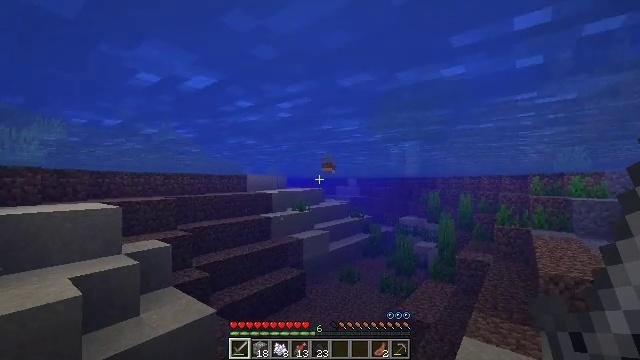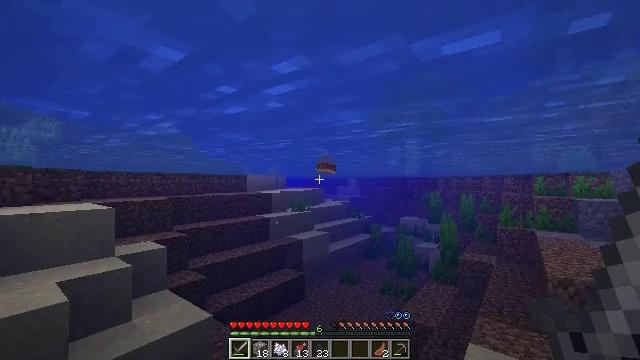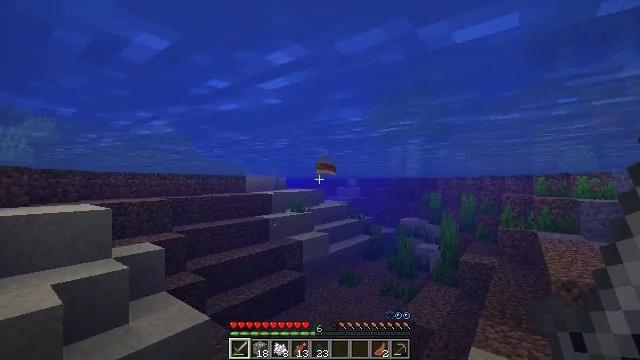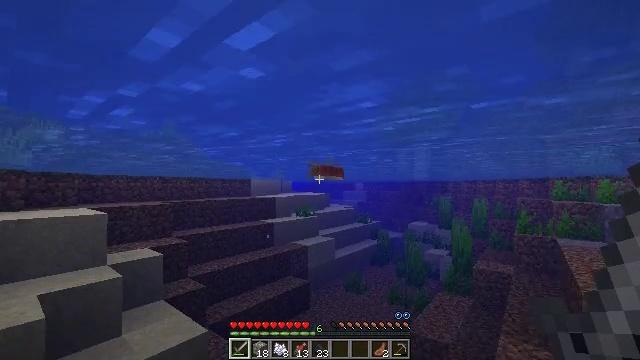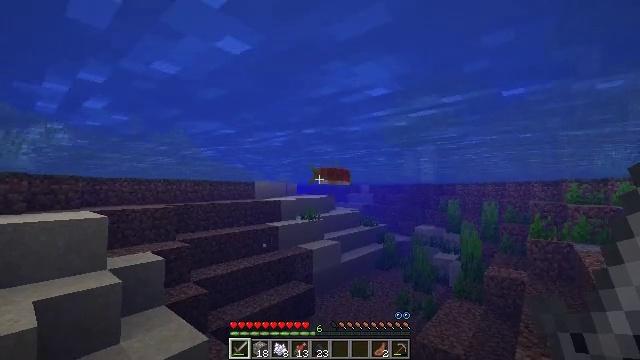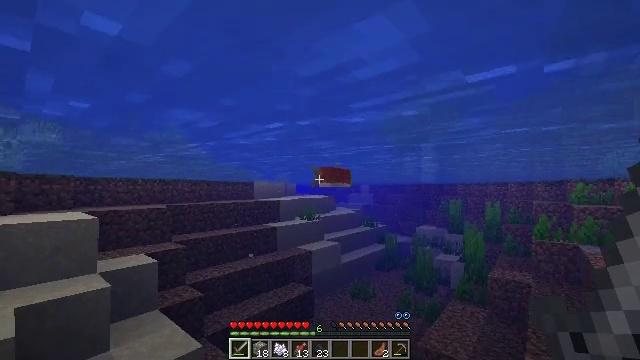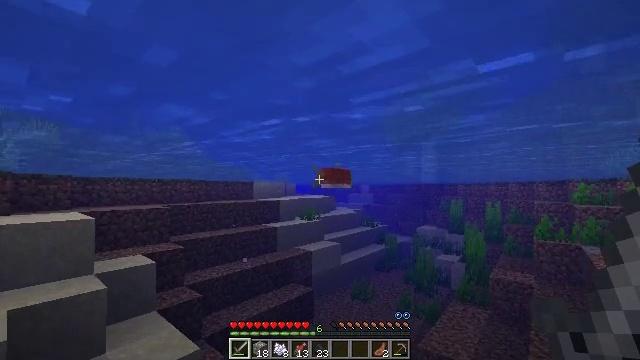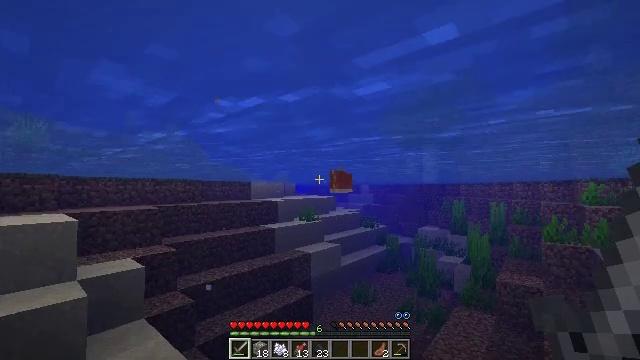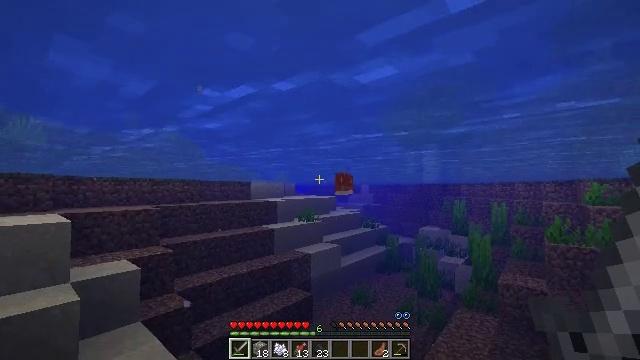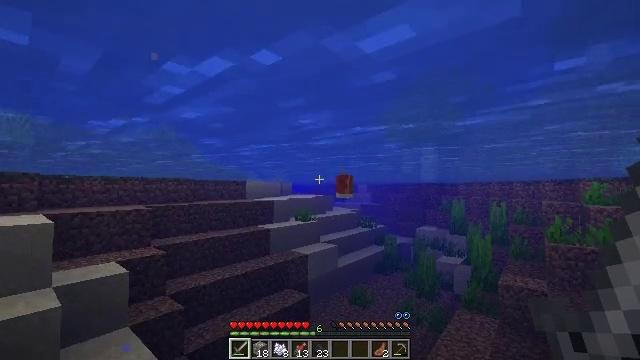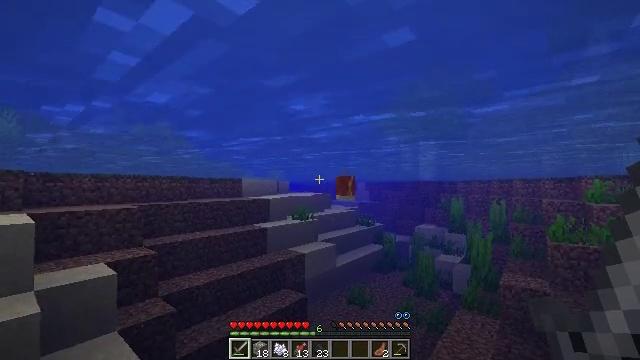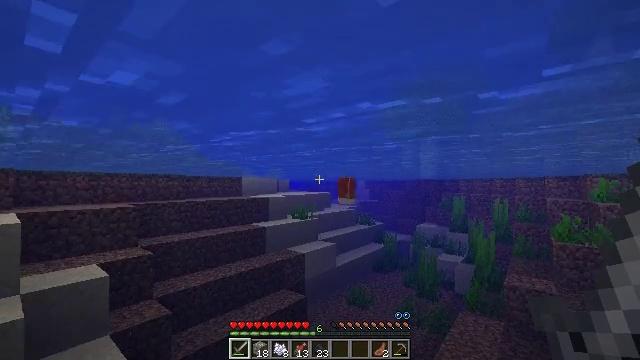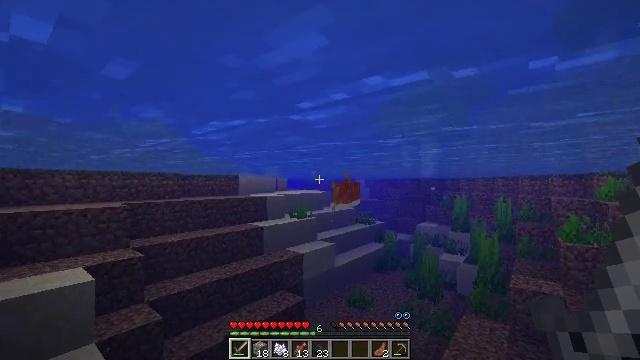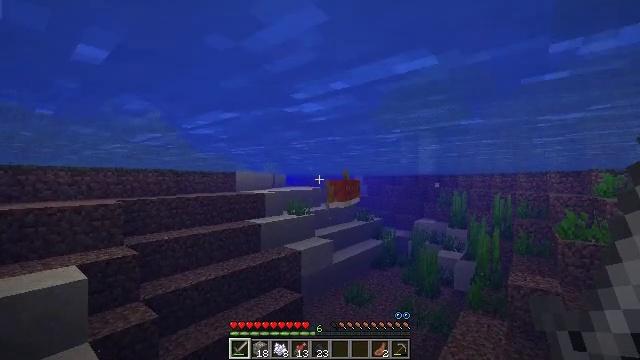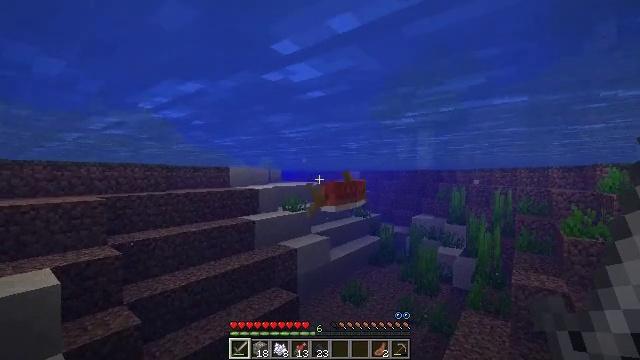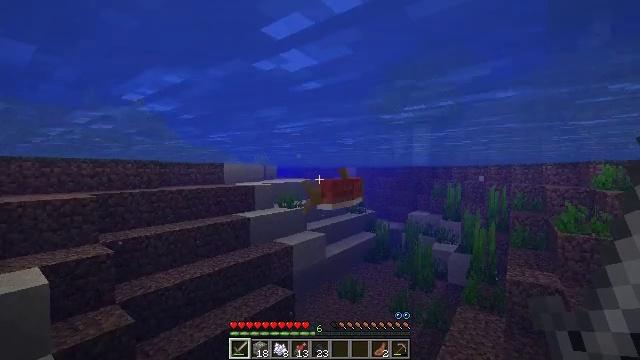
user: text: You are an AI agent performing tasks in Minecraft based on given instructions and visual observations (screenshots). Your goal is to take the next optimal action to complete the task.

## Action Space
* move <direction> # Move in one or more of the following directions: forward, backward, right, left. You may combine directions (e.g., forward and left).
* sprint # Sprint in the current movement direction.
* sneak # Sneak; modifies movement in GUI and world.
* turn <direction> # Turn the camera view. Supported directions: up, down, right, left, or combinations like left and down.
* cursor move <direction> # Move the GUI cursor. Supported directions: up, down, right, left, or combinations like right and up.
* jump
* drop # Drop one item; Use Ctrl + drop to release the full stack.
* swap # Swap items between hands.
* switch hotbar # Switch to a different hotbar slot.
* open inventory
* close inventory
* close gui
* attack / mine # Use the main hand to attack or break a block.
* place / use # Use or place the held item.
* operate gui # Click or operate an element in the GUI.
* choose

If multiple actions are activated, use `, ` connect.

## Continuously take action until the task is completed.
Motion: motion action
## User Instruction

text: Kill aquatic mobs.
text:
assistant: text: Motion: move forward
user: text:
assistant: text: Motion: move forward
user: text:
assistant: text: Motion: move forward, turn left
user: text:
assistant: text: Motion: move forward, turn left
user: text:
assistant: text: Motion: move forward
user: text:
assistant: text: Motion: move forward
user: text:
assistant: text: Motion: move forward
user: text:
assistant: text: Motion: move forward
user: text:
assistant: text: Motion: move forward
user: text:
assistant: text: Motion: move forward
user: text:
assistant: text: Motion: move forward
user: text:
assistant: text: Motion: move forward
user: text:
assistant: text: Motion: move forward
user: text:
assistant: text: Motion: move forward, turn down
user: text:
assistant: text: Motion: move forward
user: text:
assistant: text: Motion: move forward, turn right
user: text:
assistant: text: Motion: move forward, turn right
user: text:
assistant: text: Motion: move forward, turn right
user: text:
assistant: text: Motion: move forward, turn right
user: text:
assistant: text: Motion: move forward, turn right
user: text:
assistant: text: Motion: move forward, turn right and down
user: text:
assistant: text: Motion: move forward, attack / mine
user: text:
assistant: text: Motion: move forward, turn right, attack / mine
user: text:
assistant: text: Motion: move forward, turn right and down, attack / mine
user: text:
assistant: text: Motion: move forward
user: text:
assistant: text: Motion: move forward
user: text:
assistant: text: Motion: move forward
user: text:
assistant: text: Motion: move forward
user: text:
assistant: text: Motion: move forward
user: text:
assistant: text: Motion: move forward